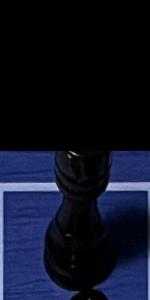
Label: Rook_Black